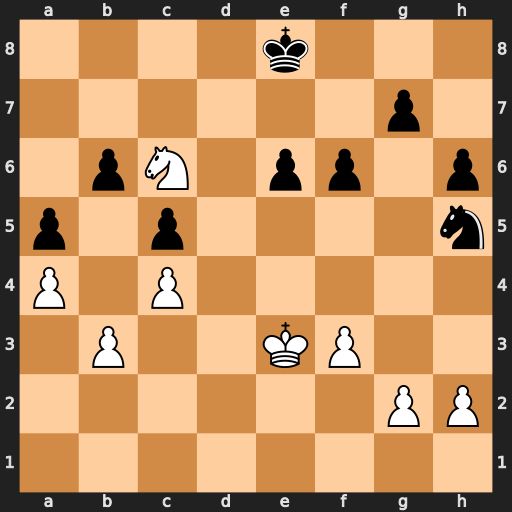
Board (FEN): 4k3/6p1/1pN1pp1p/p1p4n/P1P5/1P2KP2/6PP/8
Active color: w
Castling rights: -
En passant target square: -
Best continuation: g4 Kd7 Na7